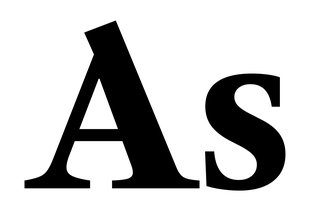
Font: LibreCaslonText_Bold